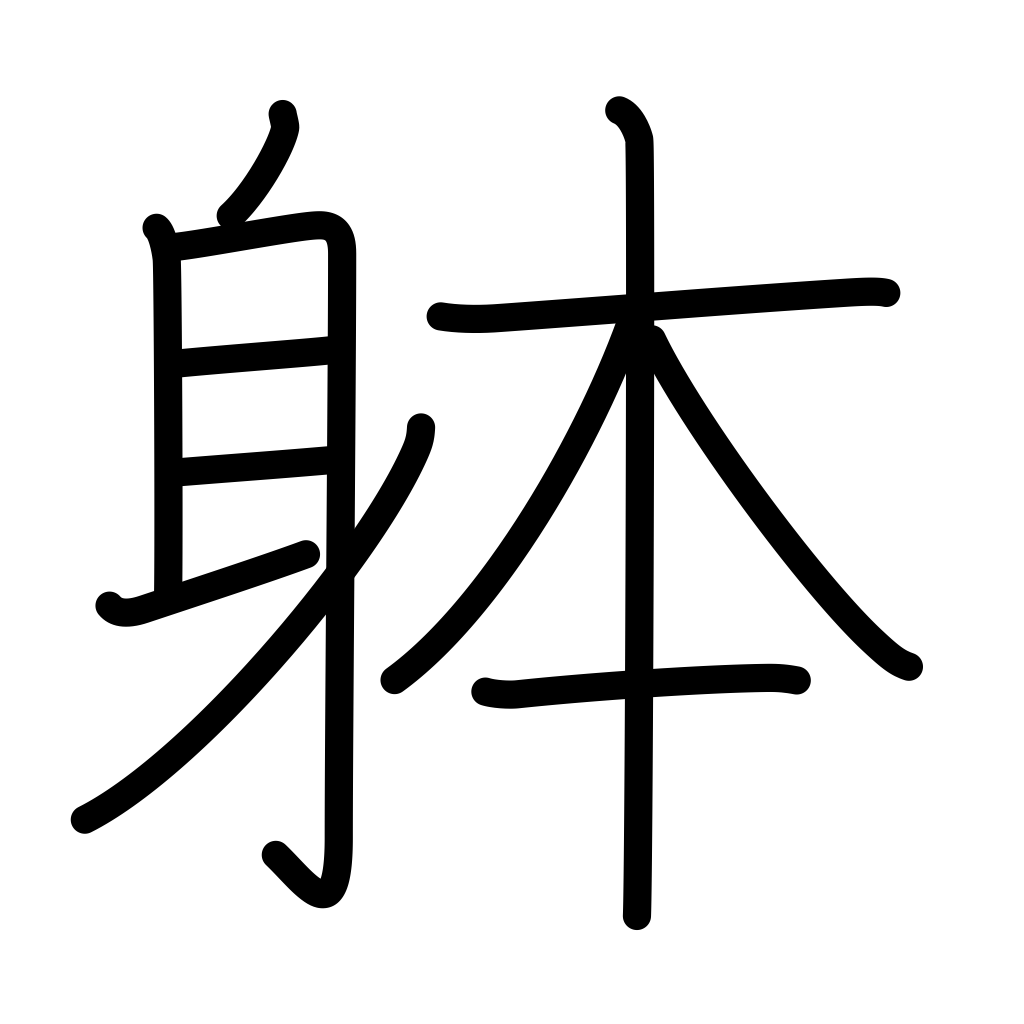
Meaning: the body, substance, object, reality